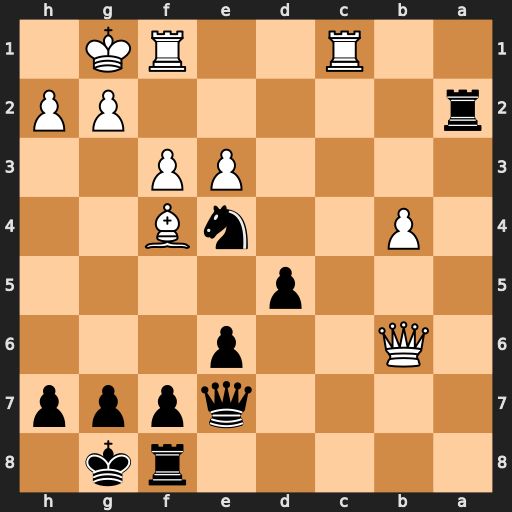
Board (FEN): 5rk1/4qppp/1Q2p3/3p4/1P2nB2/4PP2/r5PP/2R2RK1
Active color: b
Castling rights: -
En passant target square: -
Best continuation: Qf6 Qd4 Qg6 g4 Nd2 Rf2 Nb3